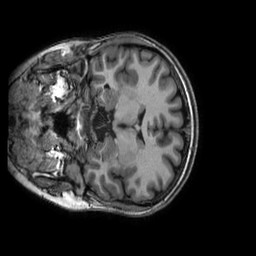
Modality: T1w
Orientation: coronal
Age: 22
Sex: female
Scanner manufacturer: ge
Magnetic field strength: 3 T
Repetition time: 0.00878 s
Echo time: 0.003796 s